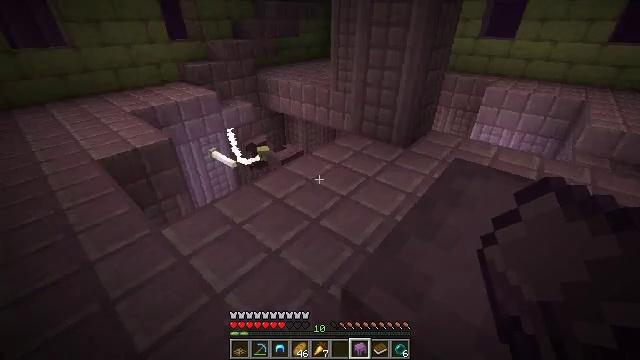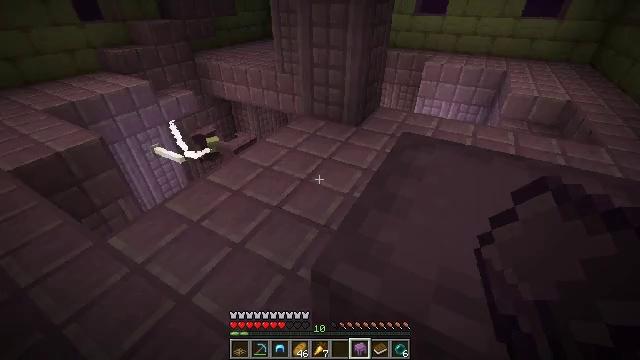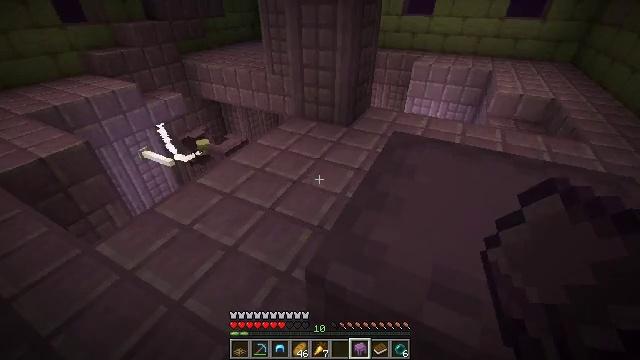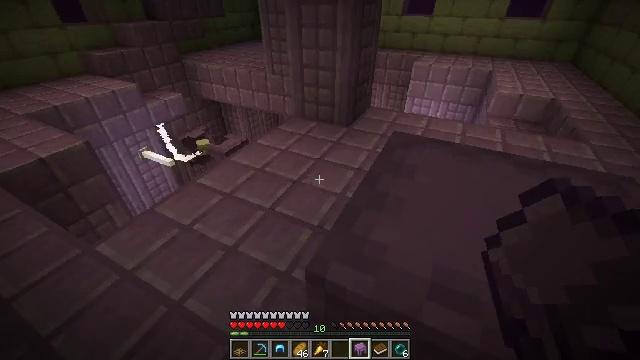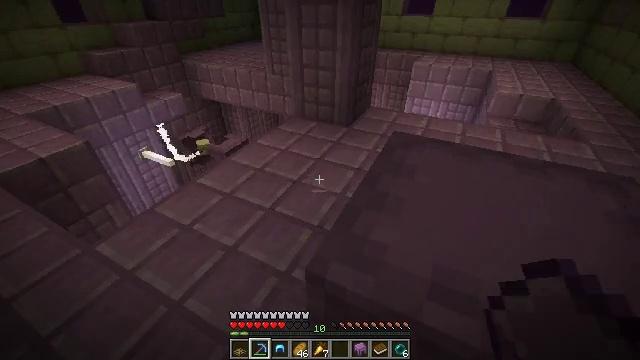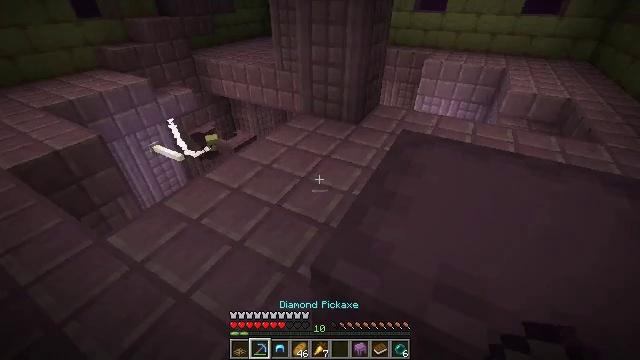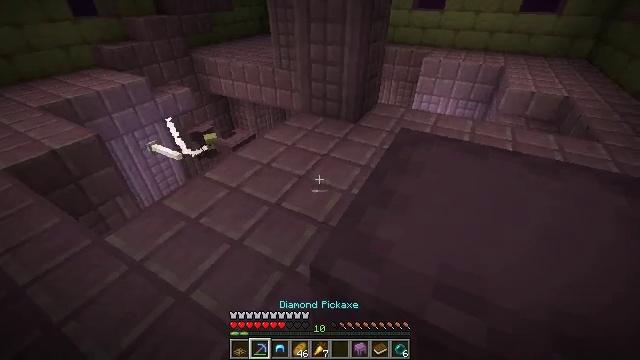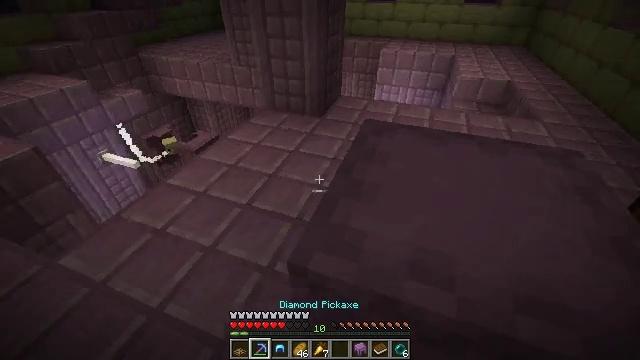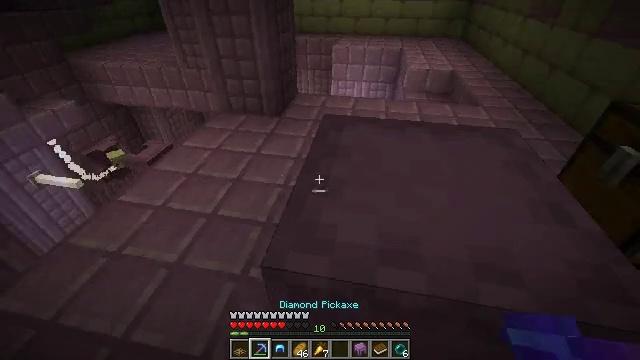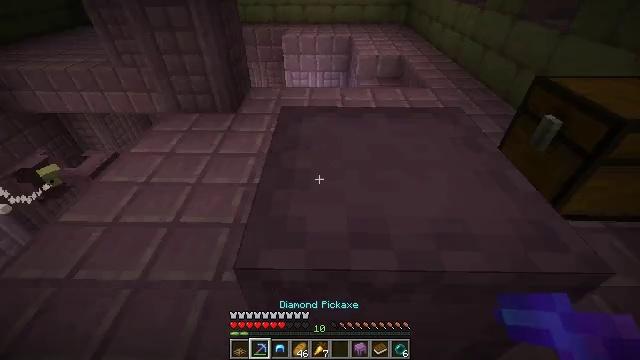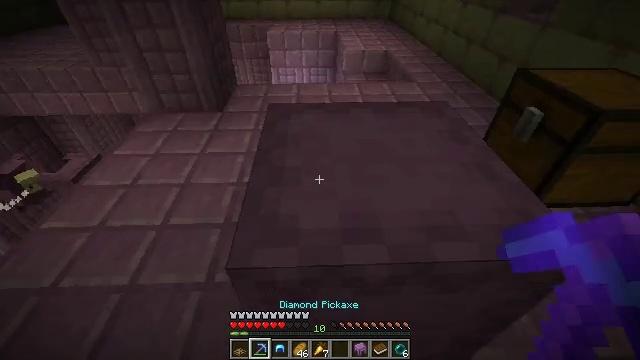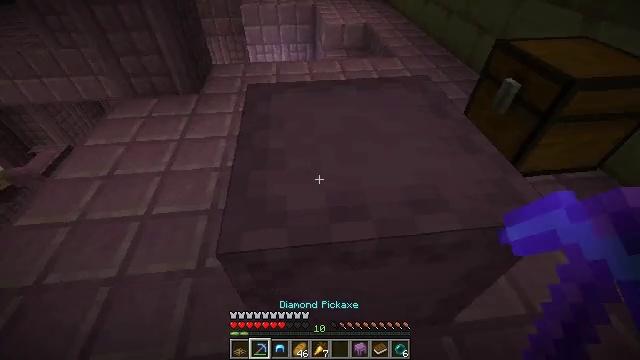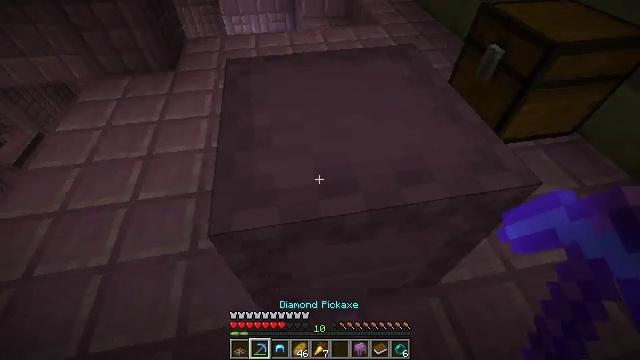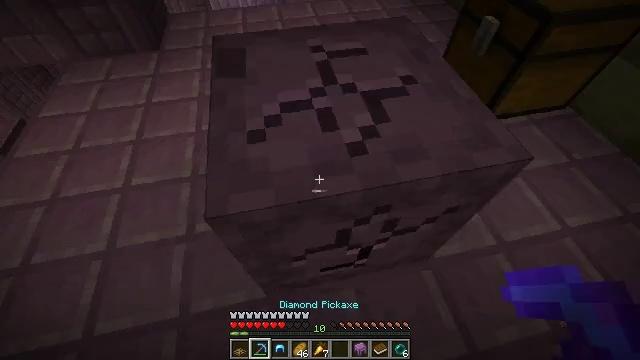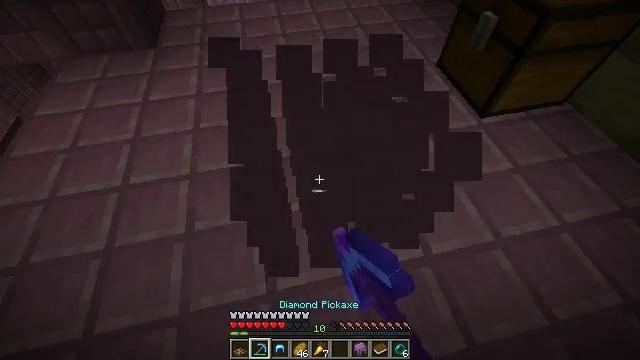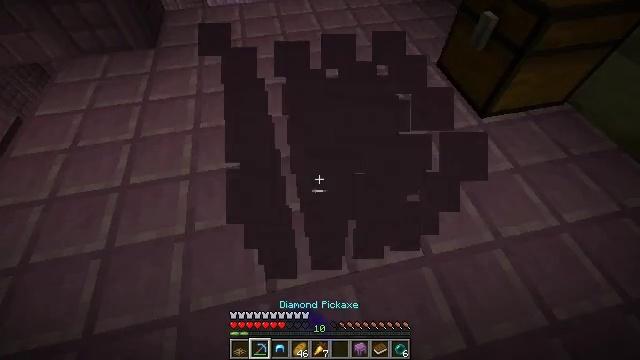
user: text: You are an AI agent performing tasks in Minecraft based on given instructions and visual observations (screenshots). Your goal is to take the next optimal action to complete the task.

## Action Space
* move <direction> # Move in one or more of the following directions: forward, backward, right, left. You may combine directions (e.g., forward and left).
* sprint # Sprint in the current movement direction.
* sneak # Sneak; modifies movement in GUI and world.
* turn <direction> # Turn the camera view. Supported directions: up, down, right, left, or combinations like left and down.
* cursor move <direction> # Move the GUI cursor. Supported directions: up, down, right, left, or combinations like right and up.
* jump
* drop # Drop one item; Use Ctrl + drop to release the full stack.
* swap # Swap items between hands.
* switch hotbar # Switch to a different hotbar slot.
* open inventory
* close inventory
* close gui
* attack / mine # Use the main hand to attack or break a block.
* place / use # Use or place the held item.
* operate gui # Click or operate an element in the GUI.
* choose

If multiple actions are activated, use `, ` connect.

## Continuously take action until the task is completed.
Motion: motion action
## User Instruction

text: Gather the shulker box for storage.
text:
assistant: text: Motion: turn right and down
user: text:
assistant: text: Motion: turn right
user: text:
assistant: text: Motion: no_op
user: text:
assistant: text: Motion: switch to hotbar 2
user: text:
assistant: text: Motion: turn left, switch to hotbar 2
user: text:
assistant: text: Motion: switch to hotbar 2
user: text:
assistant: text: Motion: turn right and down
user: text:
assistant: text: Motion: turn right
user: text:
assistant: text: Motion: turn right and down
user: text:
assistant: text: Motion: turn right
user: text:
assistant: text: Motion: turn right and down
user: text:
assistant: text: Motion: turn right and down
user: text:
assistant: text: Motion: turn right and down, attack / mine
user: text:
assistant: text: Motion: attack / mine
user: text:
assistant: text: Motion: attack / mine
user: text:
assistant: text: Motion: attack / mine
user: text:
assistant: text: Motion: attack / mine
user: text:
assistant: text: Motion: attack / mine
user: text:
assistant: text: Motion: attack / mine